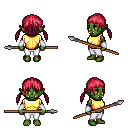
a pixel art fantasy rpg character, female body template, orc, green skin, gold chest armor, white pants, ruby red twin-tailed hairstyle, white cloth bracers, spear, four views (front, back, left, right), 2x2 character sprite sheet, small pixel art, hard edges, no anti-aliasing